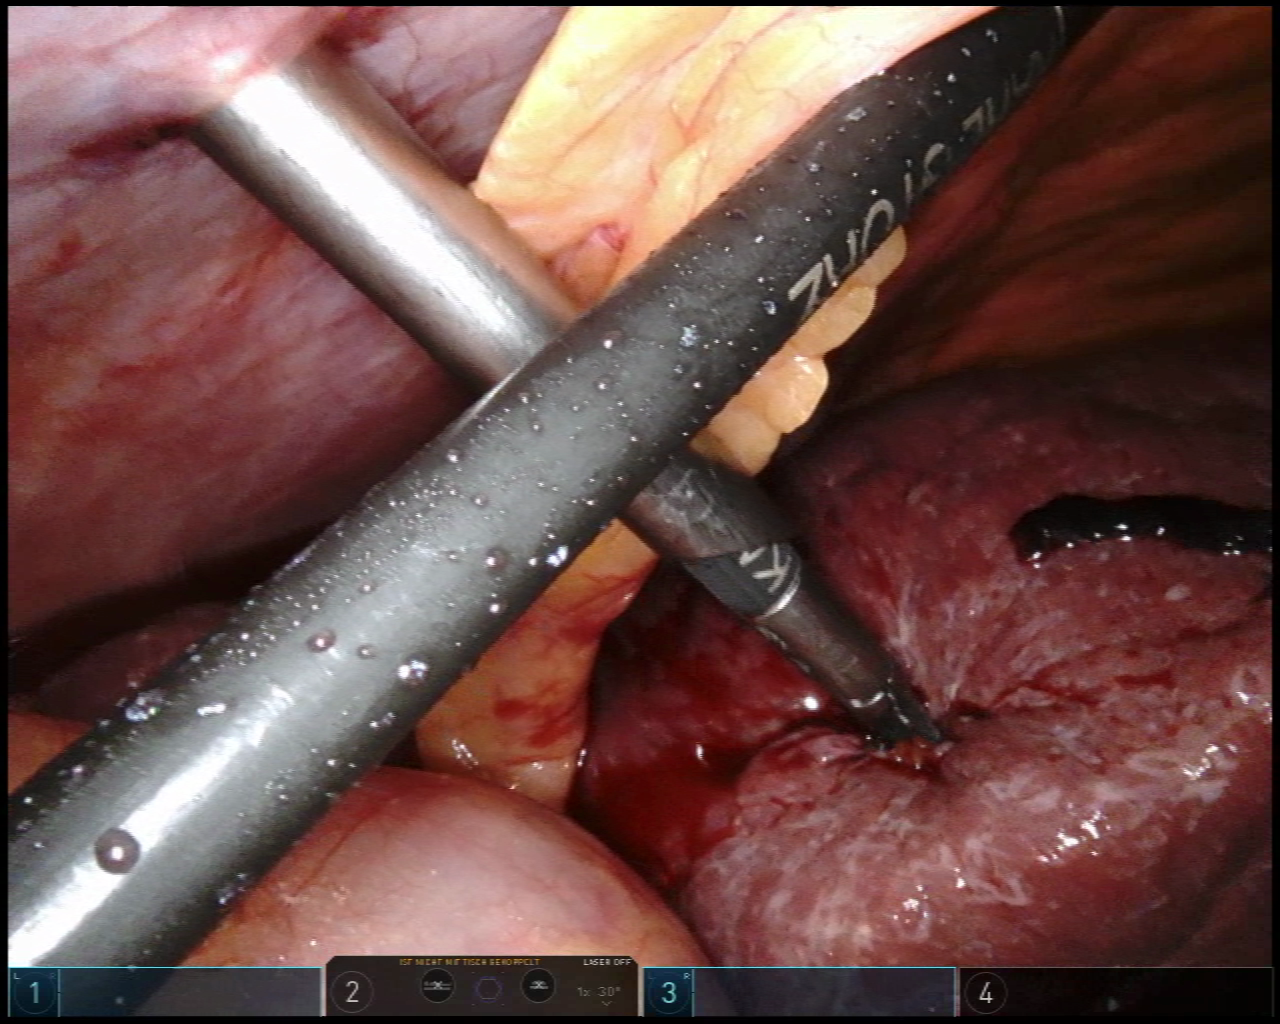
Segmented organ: liver
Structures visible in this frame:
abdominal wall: yes
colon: yes
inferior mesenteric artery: no
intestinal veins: no
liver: yes
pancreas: no
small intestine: no
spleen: no
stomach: no
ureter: no
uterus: no
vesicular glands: no